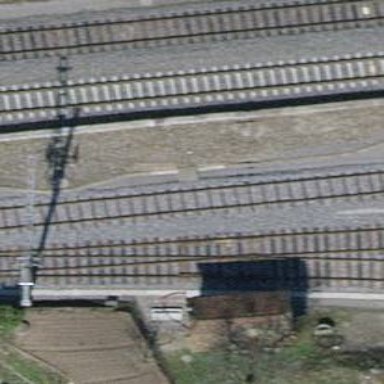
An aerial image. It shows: Rail yard with electrified rails and single track.